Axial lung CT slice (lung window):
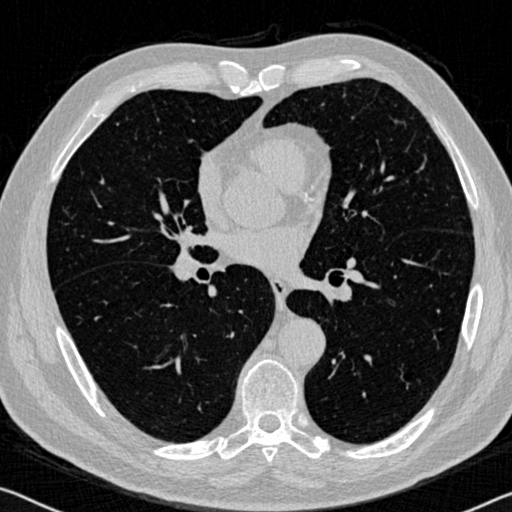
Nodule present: no